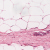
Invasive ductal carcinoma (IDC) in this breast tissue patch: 0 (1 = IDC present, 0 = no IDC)